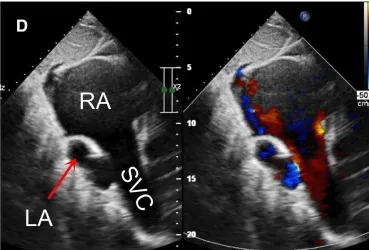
The ratio of ascending aorta to the pulmonary trunk was 24:32 ; the left and right pulmonary veins returned to a vertical vein then innominate vein and the superior vena cava.
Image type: radiology (ultrasound)